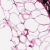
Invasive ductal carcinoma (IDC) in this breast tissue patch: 0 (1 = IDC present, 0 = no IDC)